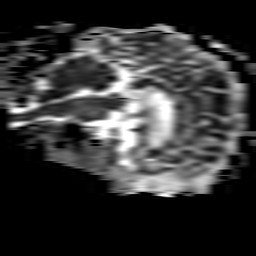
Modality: ADC
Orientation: sagittal
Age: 54
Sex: female
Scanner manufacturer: philips
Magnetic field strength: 3 T
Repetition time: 3.59 s
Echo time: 0.076 s